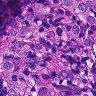
Metastatic tissue present: yes